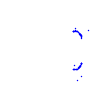
Particle: proton